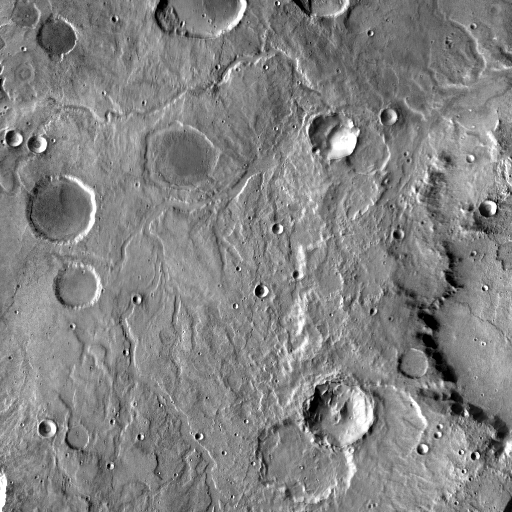
Crater classes present: Background, Other, Buried, Secondary